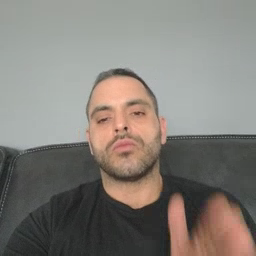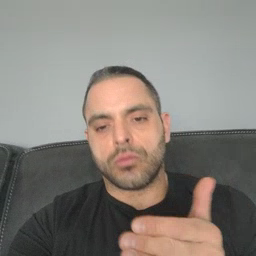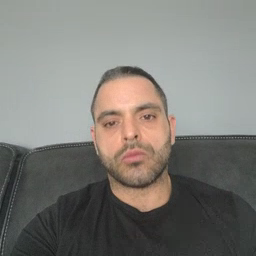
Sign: room